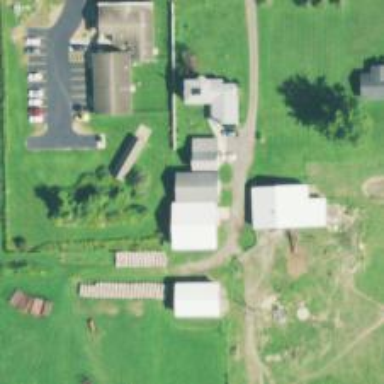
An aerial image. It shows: Veterinary facility.